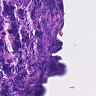
Metastatic tissue present: no